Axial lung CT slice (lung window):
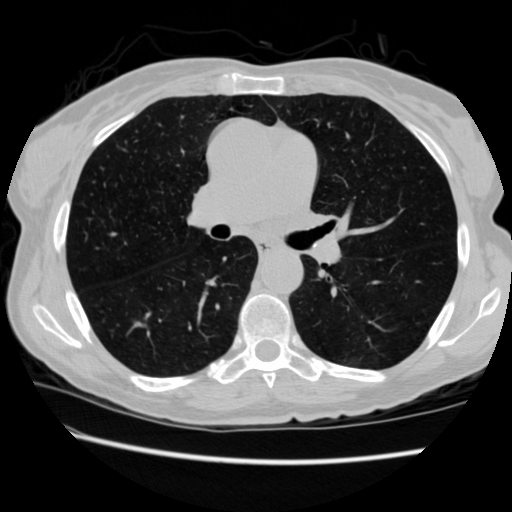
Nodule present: no